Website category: movie
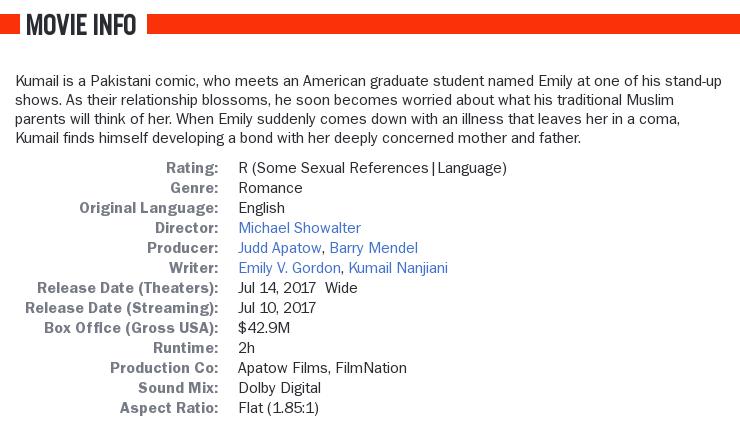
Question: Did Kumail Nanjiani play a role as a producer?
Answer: no

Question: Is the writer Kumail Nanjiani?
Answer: yes

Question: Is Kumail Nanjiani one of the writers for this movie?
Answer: yes

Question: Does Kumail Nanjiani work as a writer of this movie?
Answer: yes

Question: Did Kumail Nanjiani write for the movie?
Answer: yes

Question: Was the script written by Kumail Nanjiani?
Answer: yes

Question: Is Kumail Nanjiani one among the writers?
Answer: yes

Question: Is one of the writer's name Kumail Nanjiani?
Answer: yes

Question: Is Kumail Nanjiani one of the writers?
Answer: yes

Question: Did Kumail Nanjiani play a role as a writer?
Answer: yes

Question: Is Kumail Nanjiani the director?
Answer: no

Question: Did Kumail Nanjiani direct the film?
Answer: no

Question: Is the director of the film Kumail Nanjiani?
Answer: no

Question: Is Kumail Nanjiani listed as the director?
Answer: no

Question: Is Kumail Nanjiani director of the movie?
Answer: no

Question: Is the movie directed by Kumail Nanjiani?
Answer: no

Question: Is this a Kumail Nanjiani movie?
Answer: no

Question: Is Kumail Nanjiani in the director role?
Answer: no

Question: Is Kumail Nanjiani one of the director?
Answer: no

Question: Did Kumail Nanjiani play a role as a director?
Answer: no